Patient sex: F
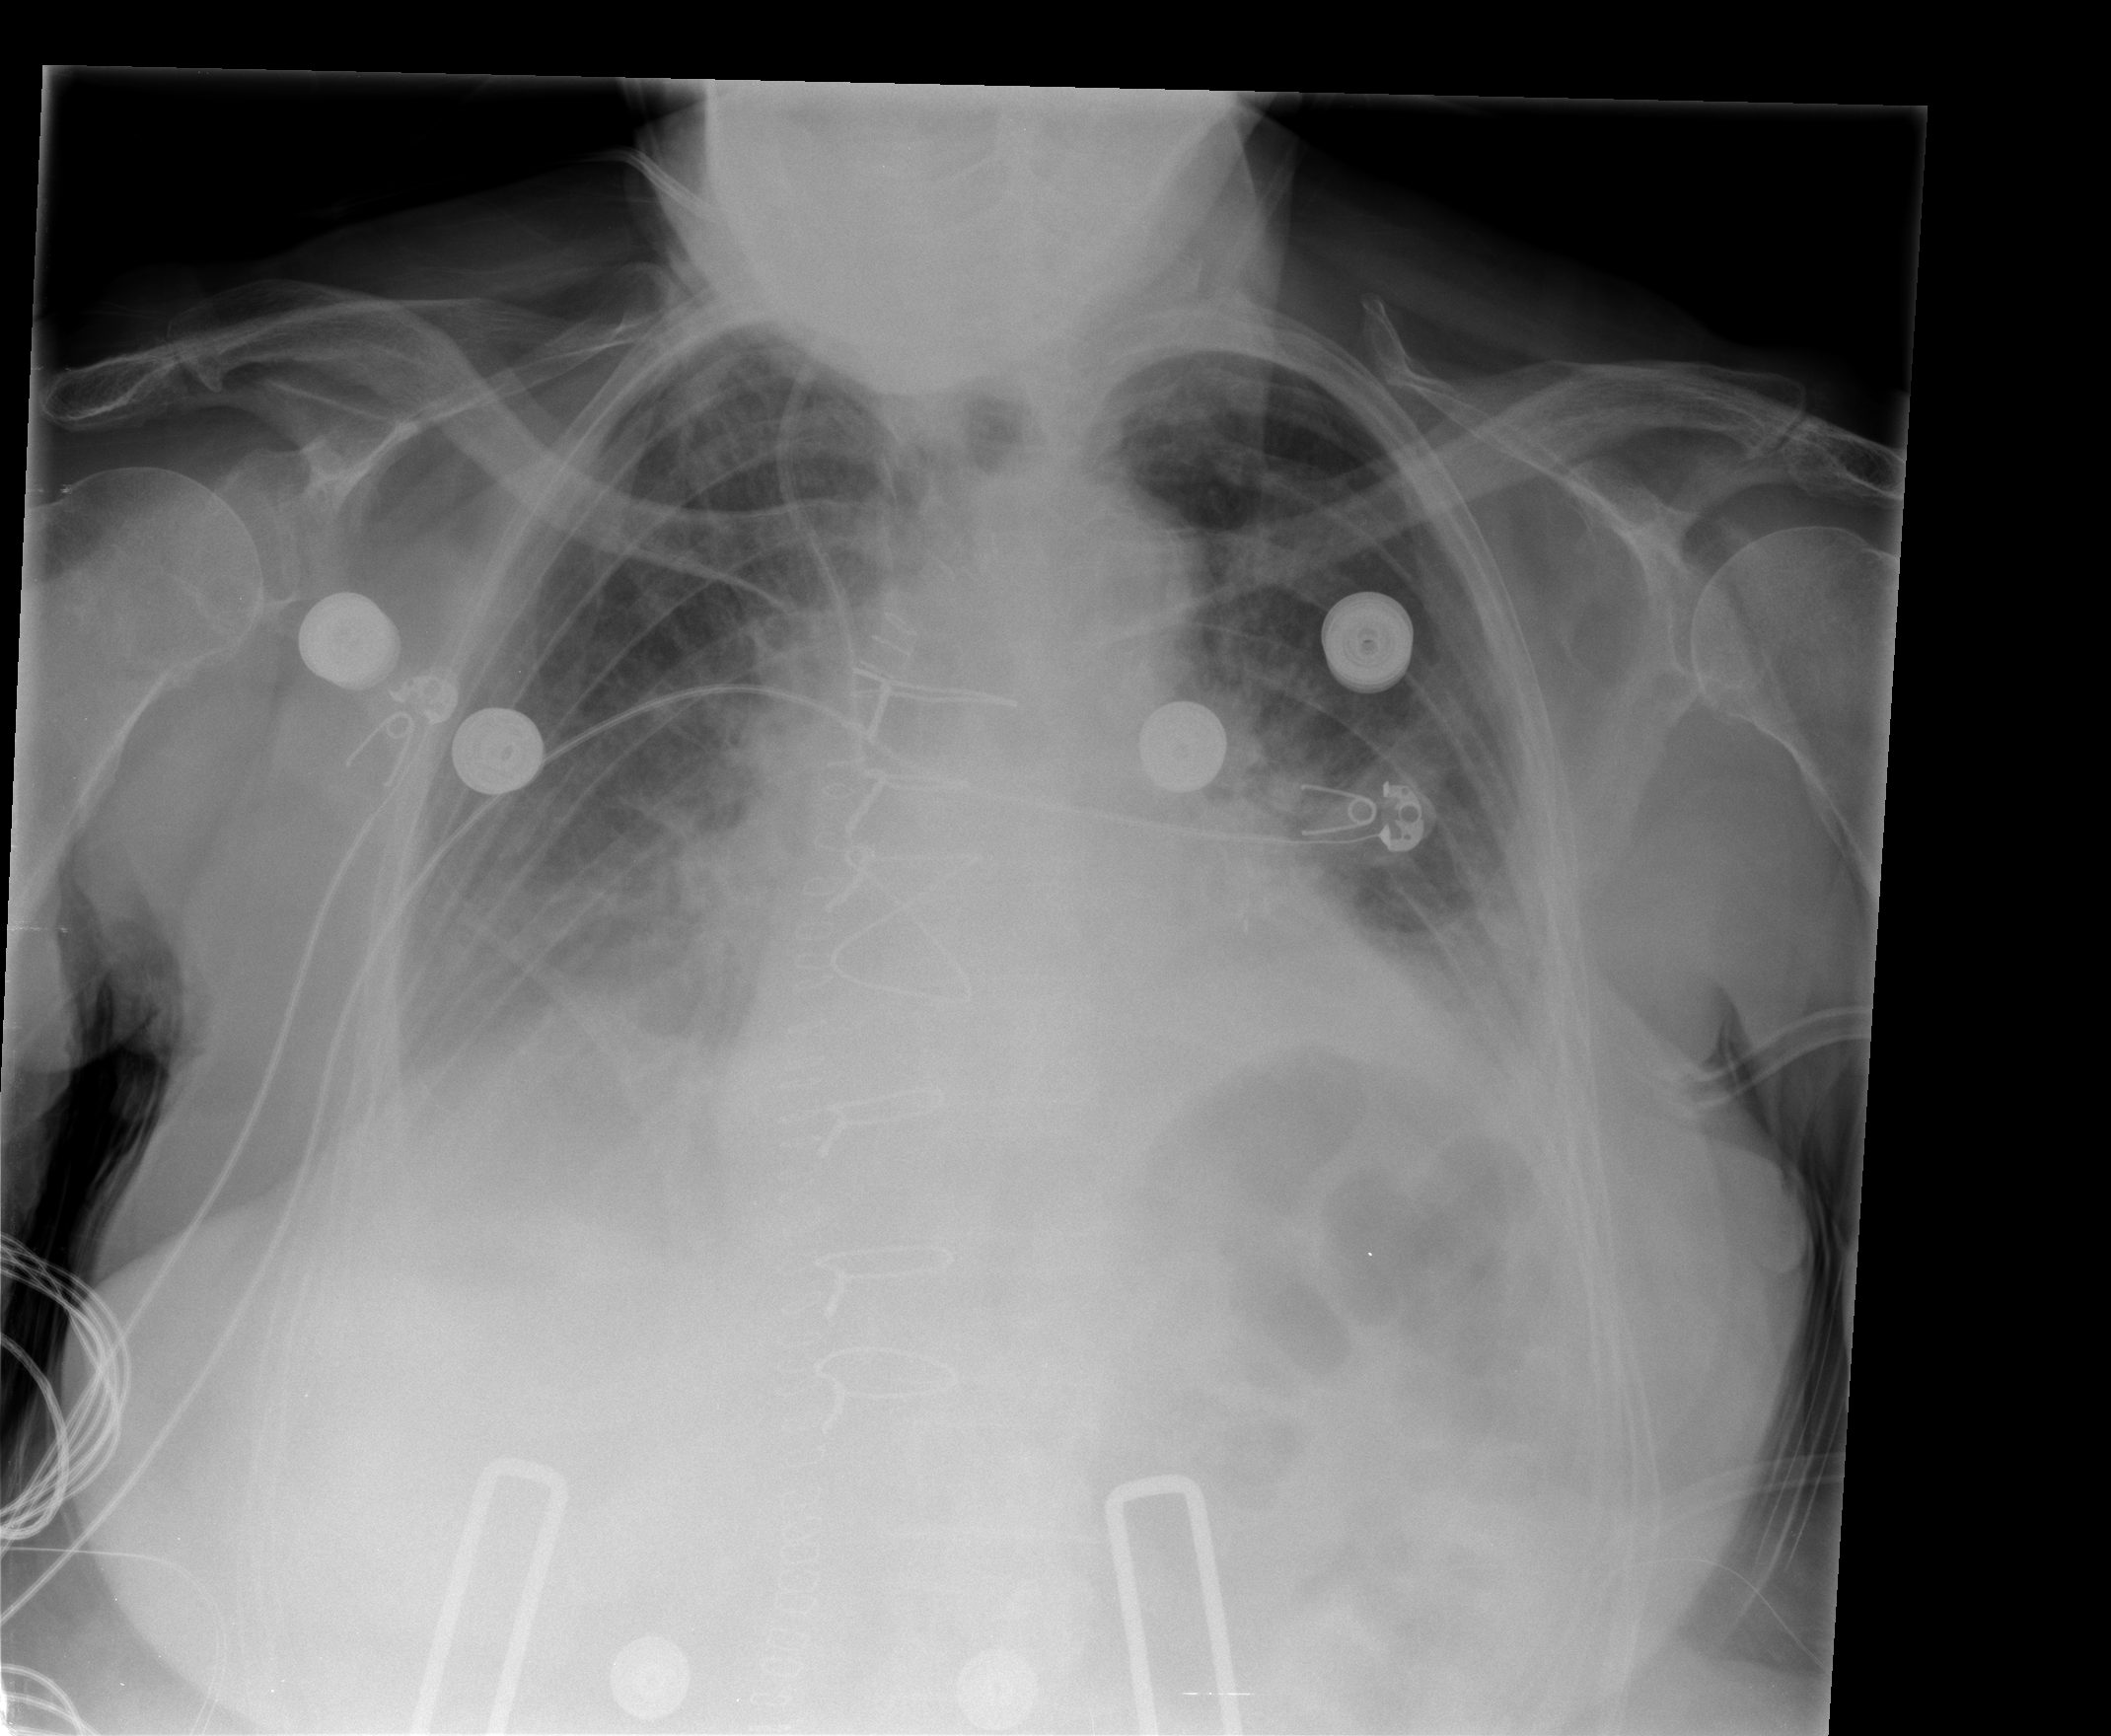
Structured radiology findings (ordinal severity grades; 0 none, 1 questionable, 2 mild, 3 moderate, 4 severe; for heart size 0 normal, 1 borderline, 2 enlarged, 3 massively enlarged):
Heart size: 2
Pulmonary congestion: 2
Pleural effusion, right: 2
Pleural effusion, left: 2
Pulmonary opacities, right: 2
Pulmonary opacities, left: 2
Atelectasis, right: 2
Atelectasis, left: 2